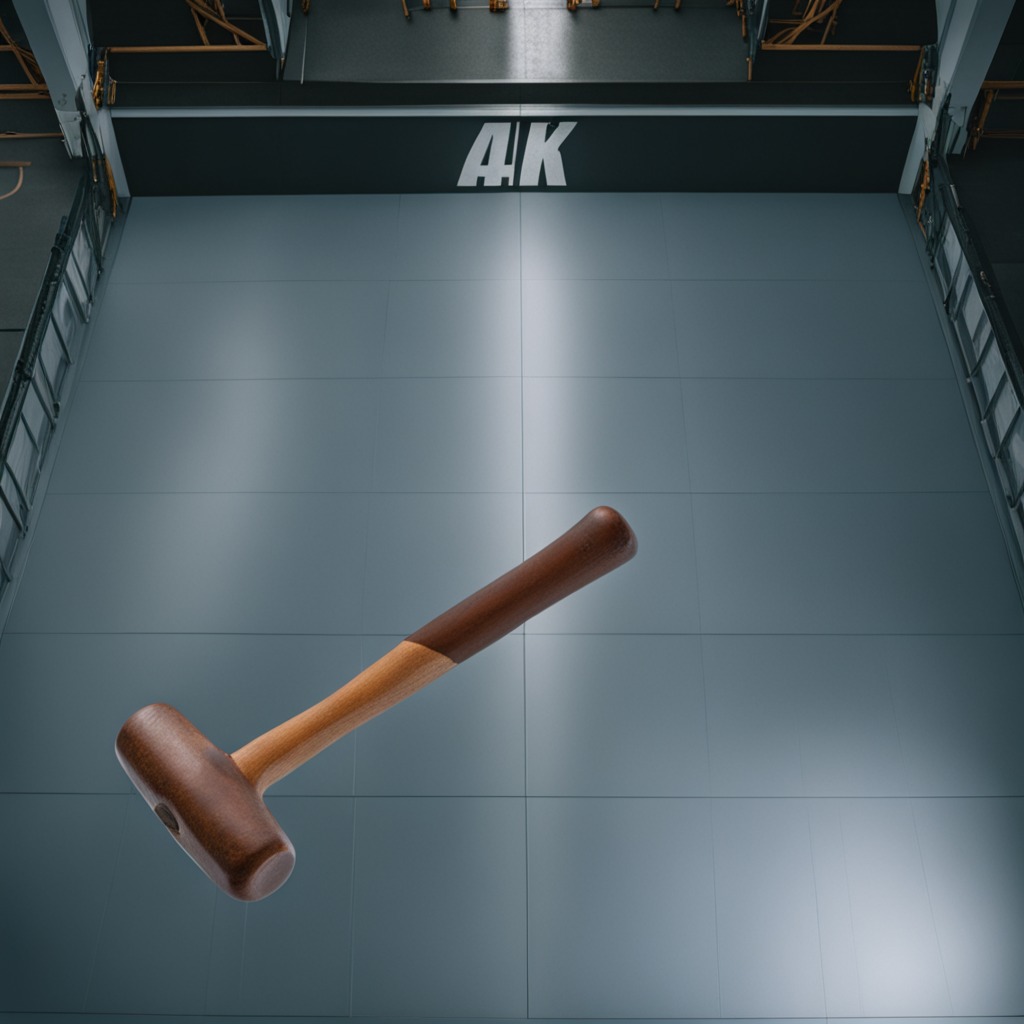
A hammer is lying on the toolbox surface in an airplane hangar workshop 8K.